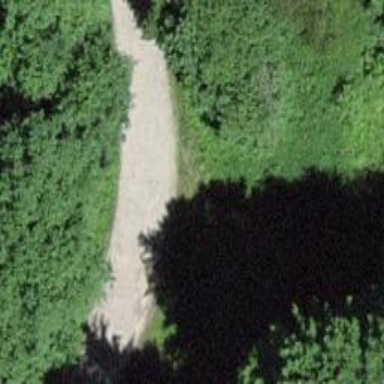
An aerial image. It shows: Track with fine gravel surface of grade2.